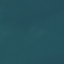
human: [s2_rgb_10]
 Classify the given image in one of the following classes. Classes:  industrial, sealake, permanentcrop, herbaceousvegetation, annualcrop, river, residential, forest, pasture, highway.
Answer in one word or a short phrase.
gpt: SeaLake